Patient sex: F
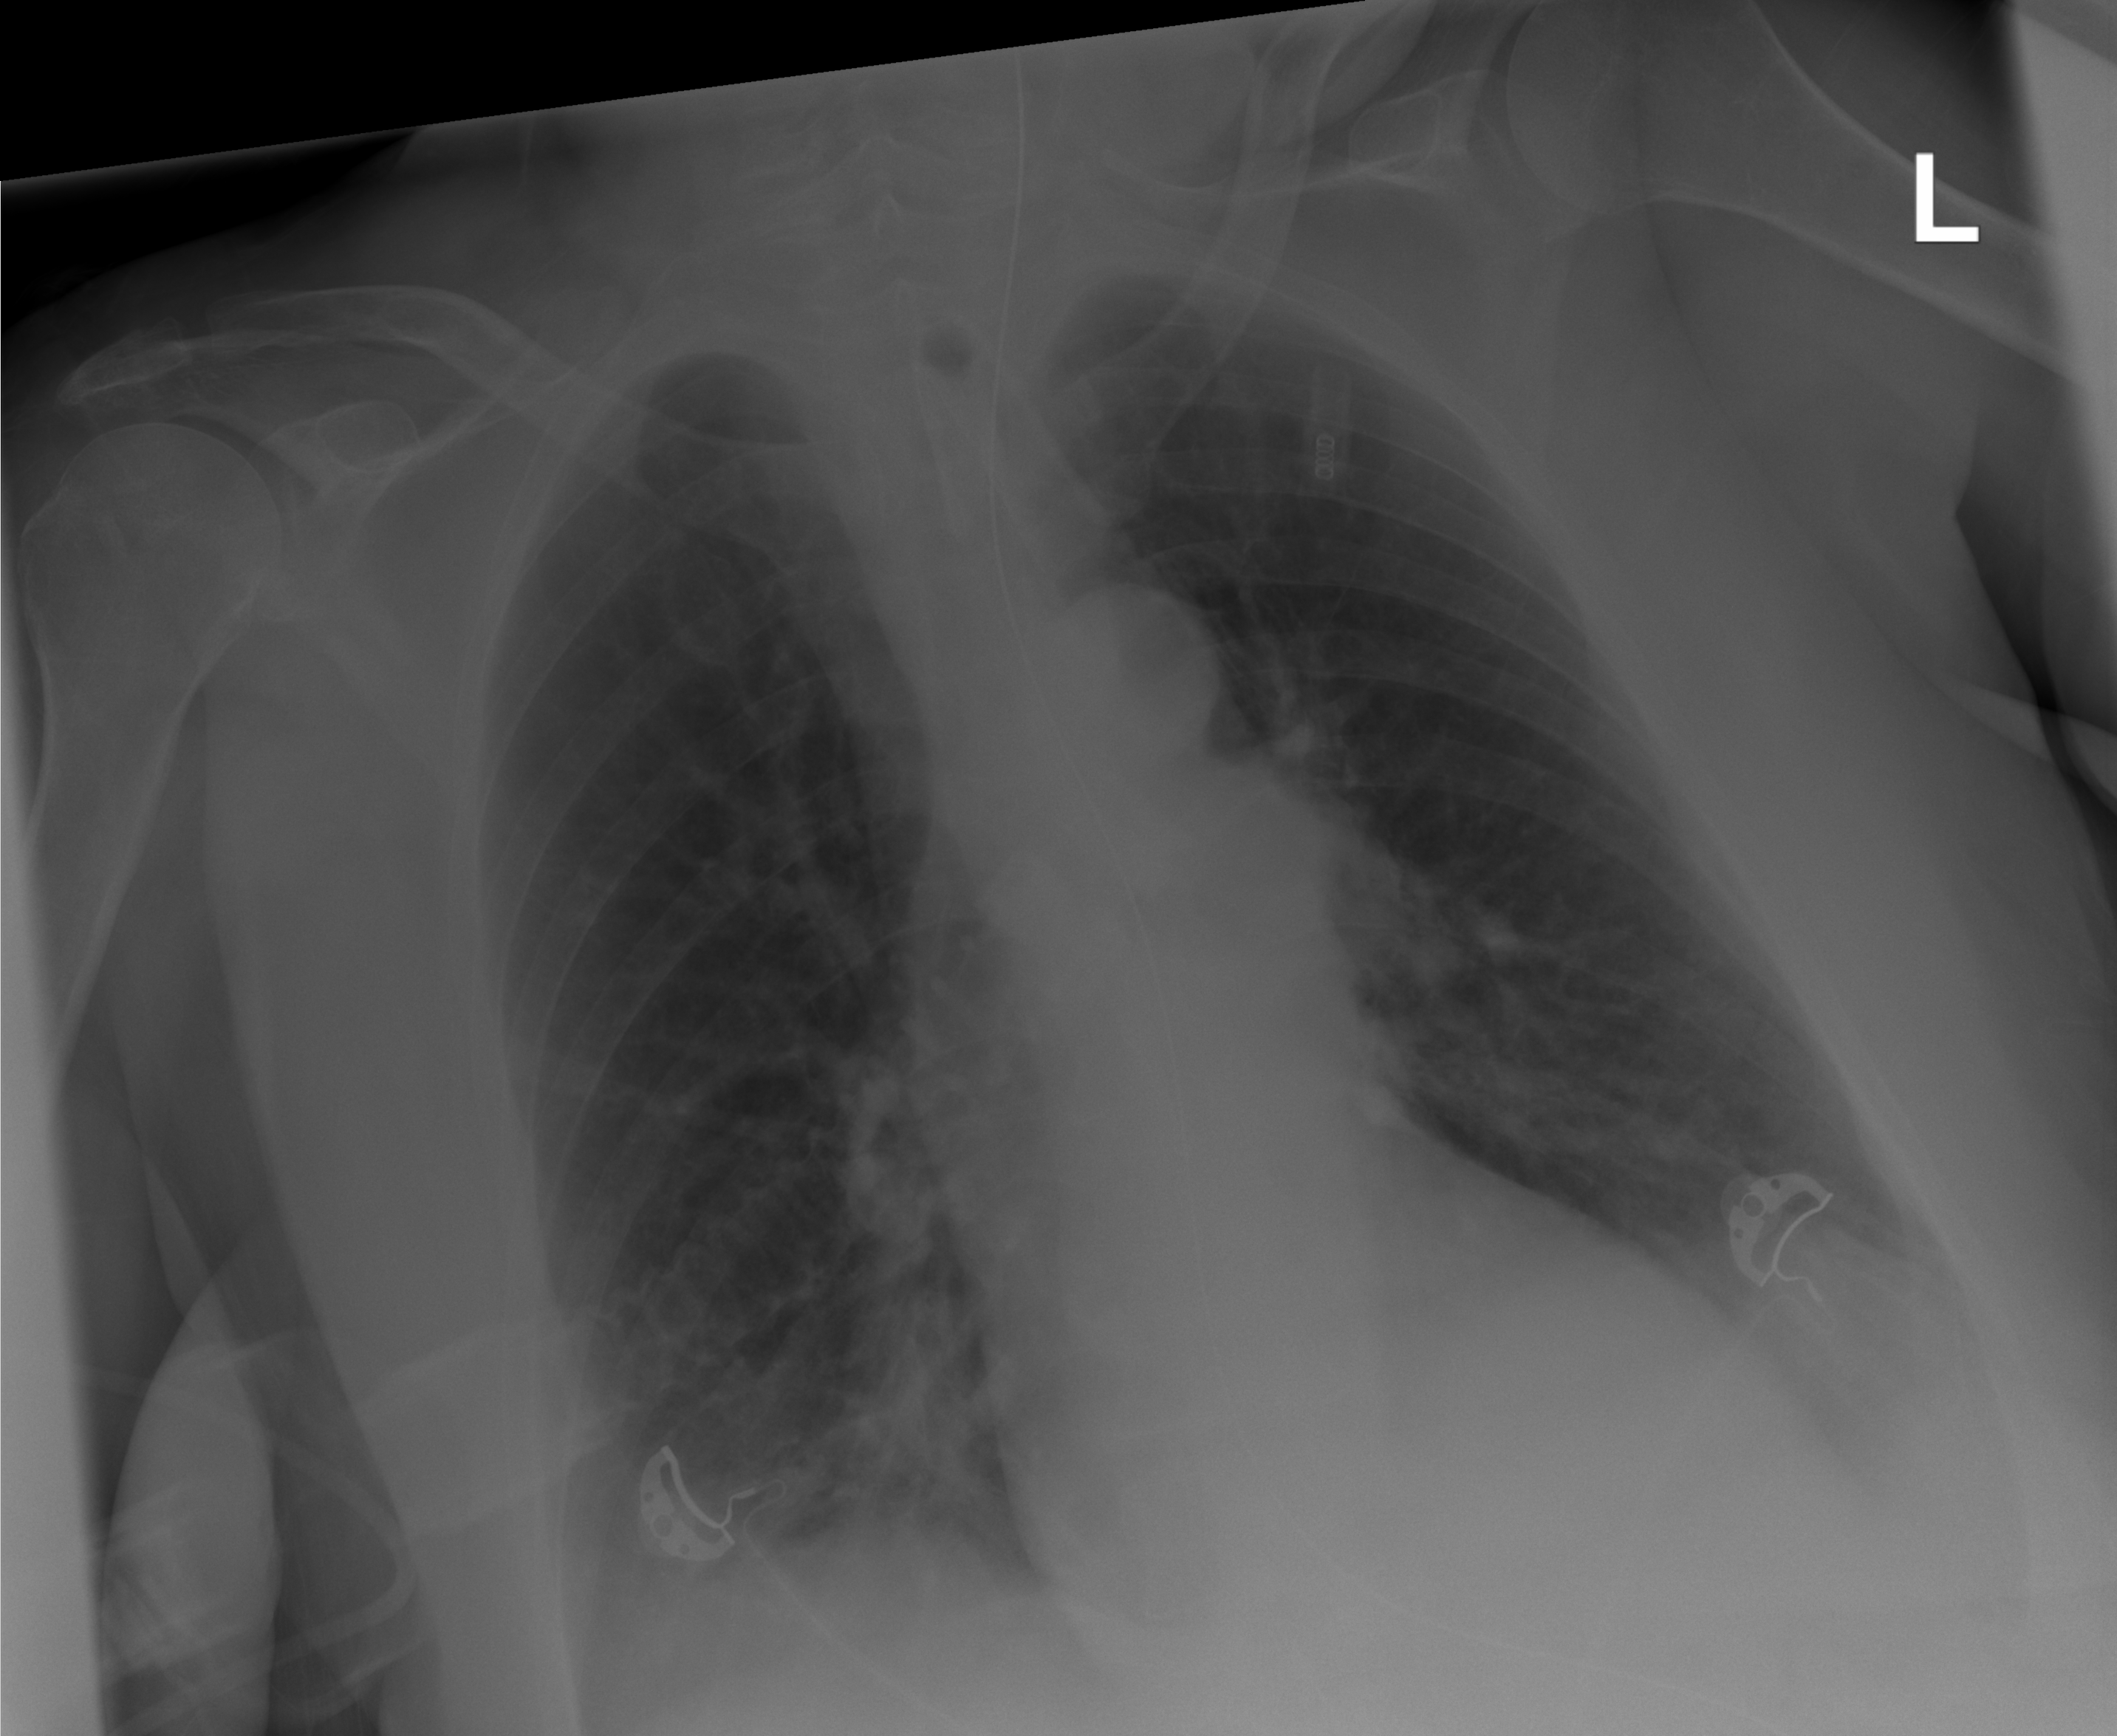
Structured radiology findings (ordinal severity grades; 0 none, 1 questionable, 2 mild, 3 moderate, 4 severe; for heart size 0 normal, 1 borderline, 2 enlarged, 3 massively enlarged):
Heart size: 2
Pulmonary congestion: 0
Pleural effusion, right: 2
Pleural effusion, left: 1
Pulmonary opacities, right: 0
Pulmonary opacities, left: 0
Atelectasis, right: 2
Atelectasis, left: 2